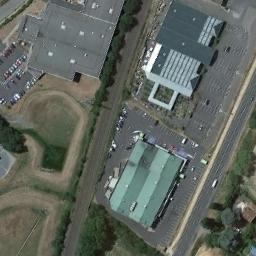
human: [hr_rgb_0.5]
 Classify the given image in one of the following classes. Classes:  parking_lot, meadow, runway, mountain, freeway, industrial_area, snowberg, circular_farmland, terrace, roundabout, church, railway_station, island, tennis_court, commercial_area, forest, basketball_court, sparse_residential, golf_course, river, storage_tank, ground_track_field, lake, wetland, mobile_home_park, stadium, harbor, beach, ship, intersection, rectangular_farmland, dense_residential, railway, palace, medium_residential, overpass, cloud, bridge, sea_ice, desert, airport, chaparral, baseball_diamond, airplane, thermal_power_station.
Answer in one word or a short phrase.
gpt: industrial_area